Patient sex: M
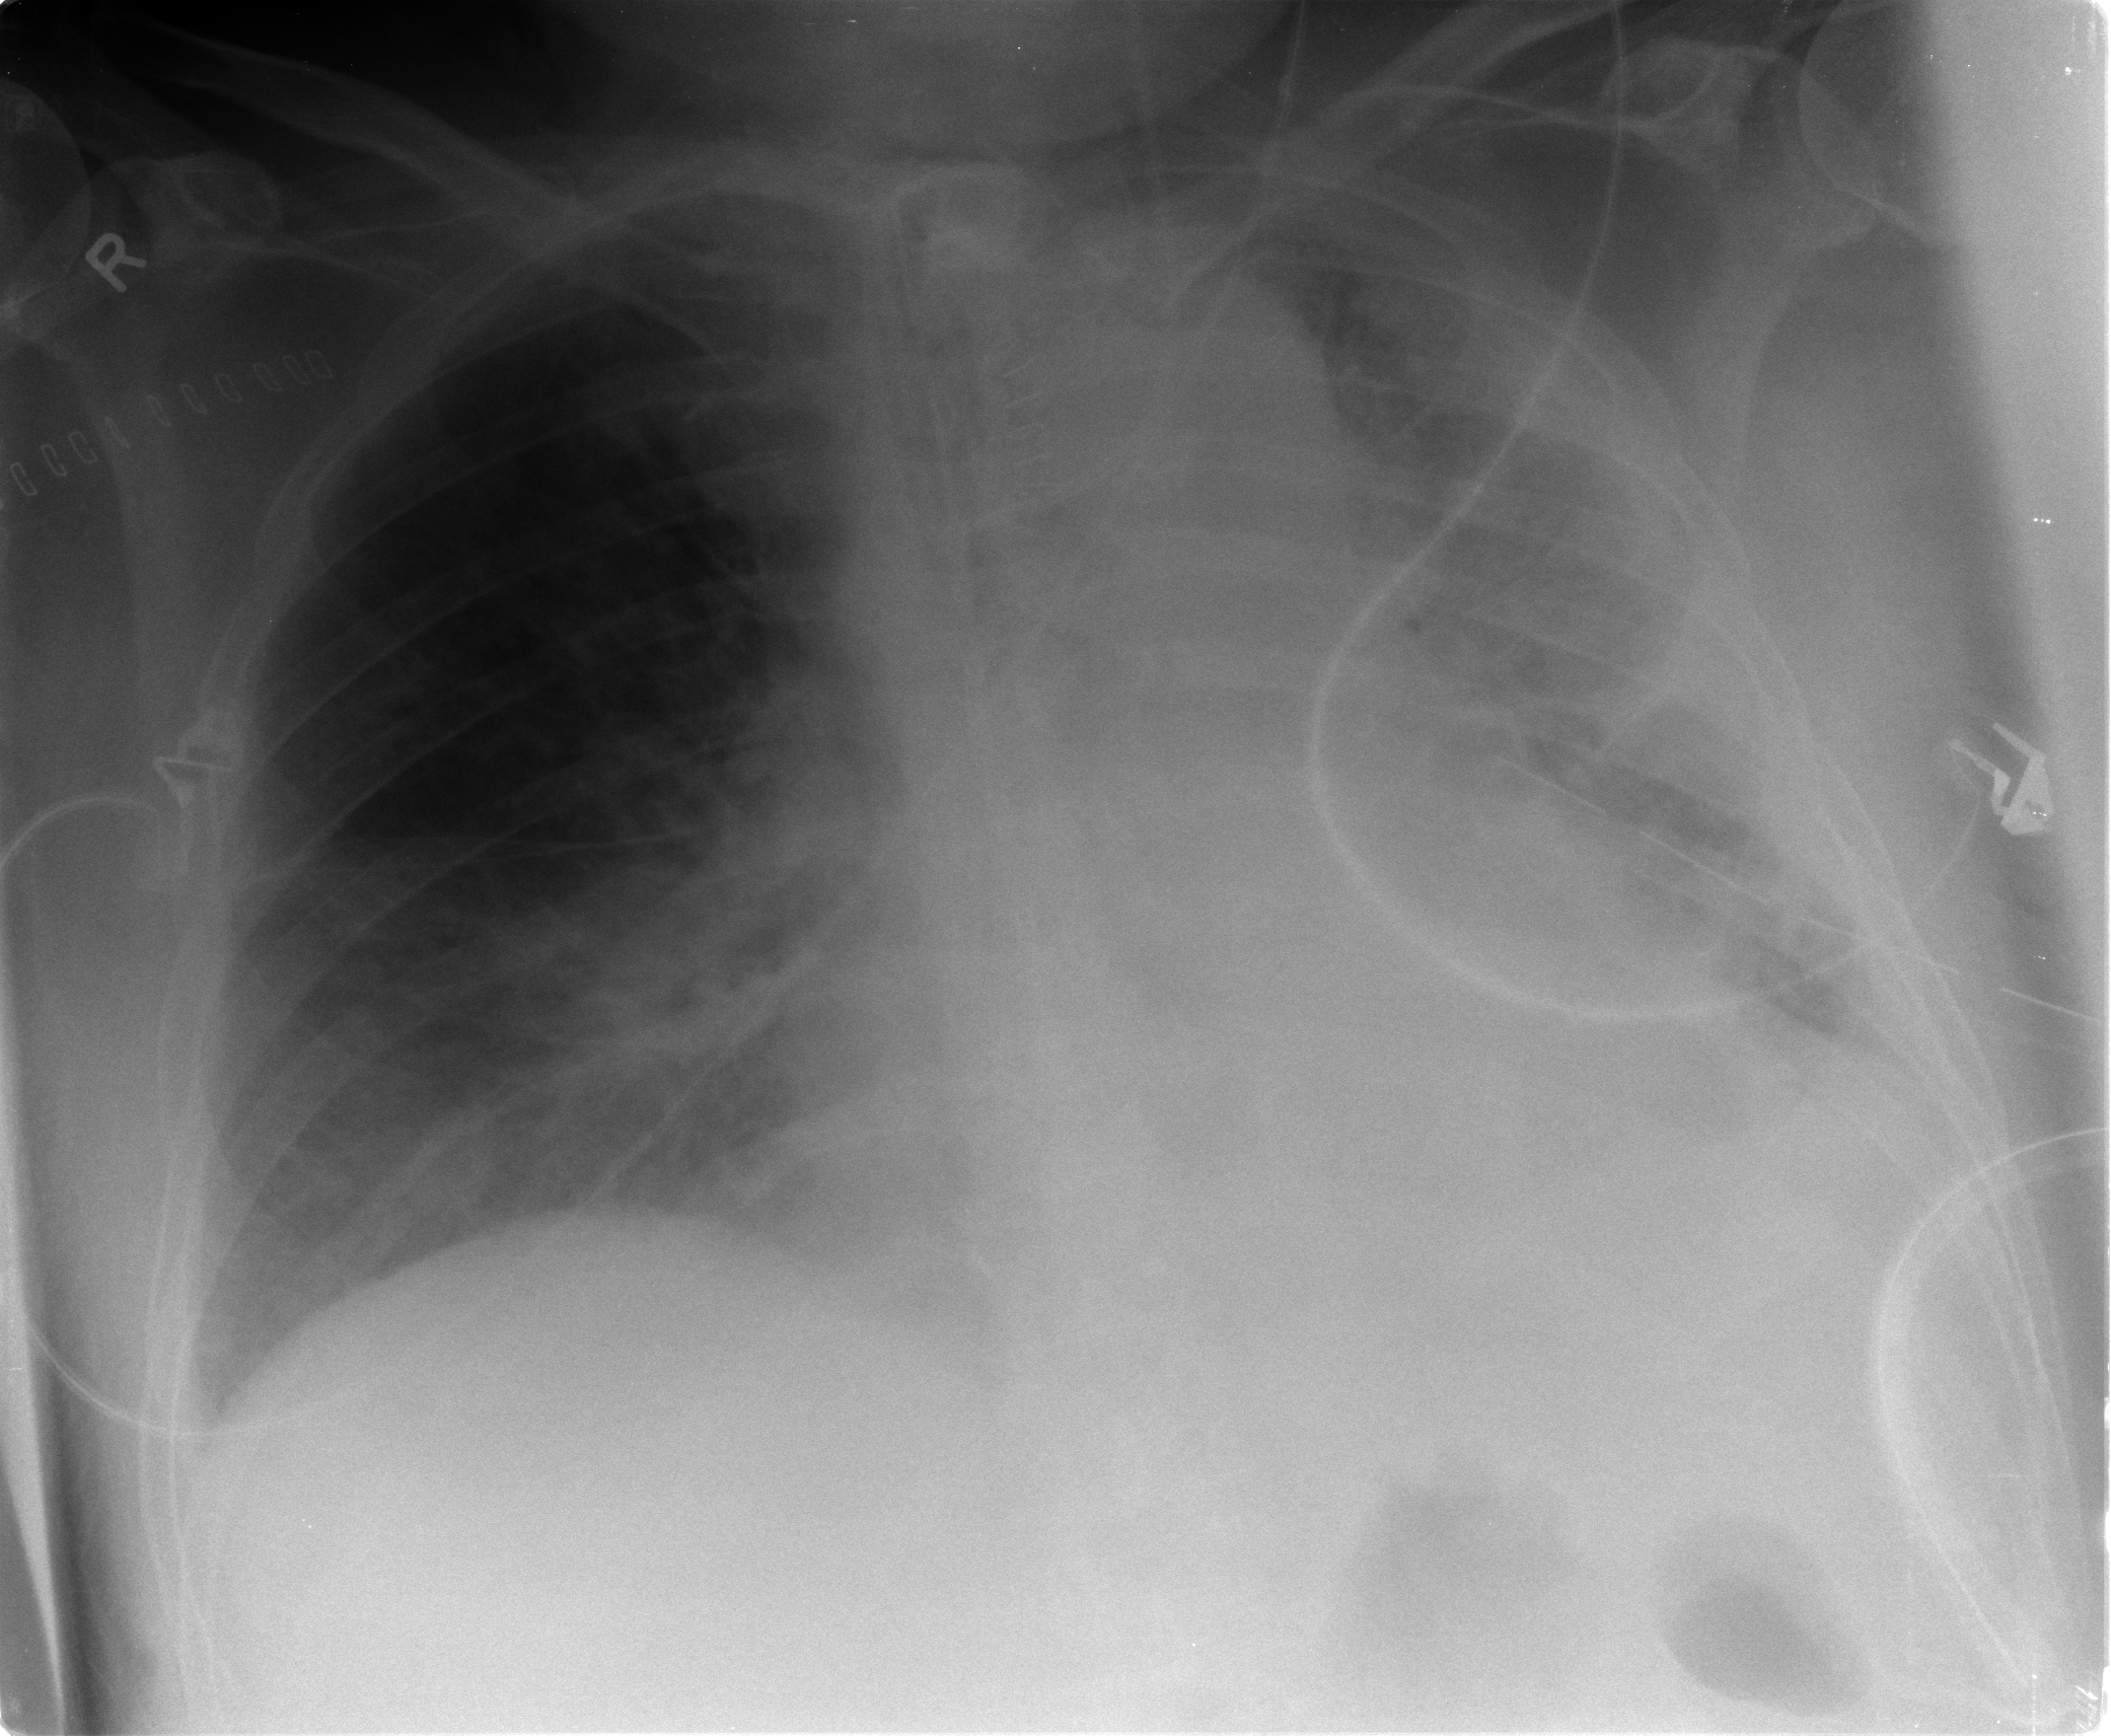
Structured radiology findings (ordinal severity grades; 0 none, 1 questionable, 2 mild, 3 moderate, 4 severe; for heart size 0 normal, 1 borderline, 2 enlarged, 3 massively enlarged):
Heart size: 2
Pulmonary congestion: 3
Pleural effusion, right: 1
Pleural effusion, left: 2
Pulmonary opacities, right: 0
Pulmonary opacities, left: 3
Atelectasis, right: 2
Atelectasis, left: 3